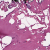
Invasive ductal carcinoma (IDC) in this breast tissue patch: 0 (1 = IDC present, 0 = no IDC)